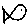
Label: fish